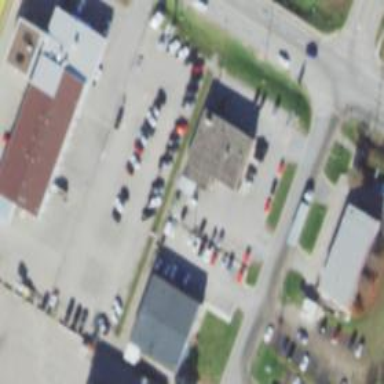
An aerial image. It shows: Car rental service.